Question: I have a model trained with multiple 'LayerNormalization' layers, and I am unsure if a simple weight transfer works properly when activating dropout for prediction. This is the code I am using:
'''
from tensorflow.keras.models import load_model, Model
from tensorflow.keras.layers import Dense, Dropout, LayerNormalization, Input
model0 = load_model(path + 'model0.h5')
OW = model0.get_weights()
inp = Input(shape=(10,))
D1 = Dense(760, activation='softplus')(inp)
DO1 = Dropout(0.29)(D1,training=True)
N1 = LayerNormalization()(DO1)
D2 = Dense(460,activation='softsign')(N1)
DO2 = Dropout(0.16)(D2,training=True)
N2 = LayerNormalization()(DO2)
D3 = Dense(664,activation='softsign')(N2)
DO3 = Dropout(0.09)(D3,training=True)
N3 = LayerNormalization()(DO3)
out = Dense(1,activation='linear')(N3)
mP = Model(inp,out)
mP.set_weights(OW)
mP.compile(loss='mse',optimizer='Adam')
mP.save(path + 'new_model.h5')
'''
If I set 'training=False' on the dropout layers, the model makes identical predictions to the original model. However, when the code is written as above the mean prediction is not close to the original/deterministic prediction.
Previous models that I had developed with dropout set to training had mean probabilistic predictions nearly identical to the deterministic model. Is there something I am doing incorrectly, or is this an issue with using LayerNormalization and active dropout? As far as I know, LayerNormalization has trainable parameters, so i didn't know if active dropout interferes with that. If it does, I am not sure how to remedy this.
This segment of code is for running a quick test and plotting the results:
'''
inputs = np.zeros(shape=(1,10),dtype='float32')
inputsP = np.zeros(shape=(1000,10),dtype='float32')
opD = mD.predict(inputs)[0,0]
opP = mP.predict(inputsP).reshape(1000)
print('Deterministic: %.4f Probabilistic: %.4f' % (opD,np.mean(opP)))
plt.scatter(0,opD,color='black',label='Det',zorder=3)
plt.scatter(0,np.mean(opP),color='red',label='Mean prob',zorder=2)
plt.errorbar(0,np.mean(opP),yerr=np.std(opP),color='red',zorder=2,markersize=0, capsize=20,label=r'$\sigma$ bounds')
plt.grid(axis='y',zorder=0)
plt.legend()
plt.tick_params(axis='x',labelsize=0,labelcolor='white',color='white',width=0,length=0)
'''
And the resulting output and plot are shown below.
'Deterministic: -0.9732 Probabilistic: -0.9011'

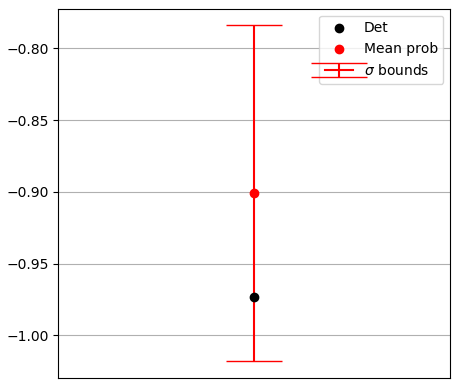
Answer: Edit to my answer:
I think the problem is just an under-sampling from the model. The standard deviation of the predictions is directly tied to the dropout rate and thus the number of predictions you need to approximate the determistic model goes up as well. If you do an absurd test of the code below but with dropout set to 0.7 for each dropout layer, 100,000 samples is no longer enough to approximate the deterministic mean to within 10^-3 and the standard deviation of the predictions gets much larger.
'''
import os
import numpy as np
import tensorflow as tf
from tensorflow.keras.models import Model
from tensorflow.keras.layers import Dense, Dropout, Input
os.environ['CUDA_VISIBLE_DEVICES'] = '0'
GPUs = tf.config.experimental.list_physical_devices('GPU')
for gpu in GPUs:
tf.config.experimental.set_memory_growth(gpu, True)
inp = Input(shape=(10,))
D1 = Dense(760, activation='softplus')(inp)
D2 = Dense(460, activation='softsign')(D1)
D3 = Dense(664, activation='softsign')(D2)
out = Dense(1, activation='linear')(D3)
mP = Model(inp, out)
mP.compile(loss='mse', optimizer='Adam')
inp = Input(shape=(10,))
D1 = Dense(760, activation='softplus')(inp)
DO1 = Dropout(0.29)(D1,training=False)
D2 = Dense(460, activation='softsign')(DO1)
DO2 = Dropout(0.16)(D2,training=True)
D3 = Dense(664, activation='softsign')(DO2)
DO3 = Dropout(0.09)(D3,training=True)
out = Dense(1, activation='linear')(DO3)
mP2 = Model(inp, out)
mP2.set_weights(mP.get_weights())
mP2.compile(loss='mse', optimizer='Adam')
data = np.zeros(shape=(100000, 10),dtype='float32')
res = mP.predict(data).reshape(data.shape[0])
res2 = mP2.predict(data).reshape(data.shape[0])
print (np.abs(res[0] - res2.mean()))
'''